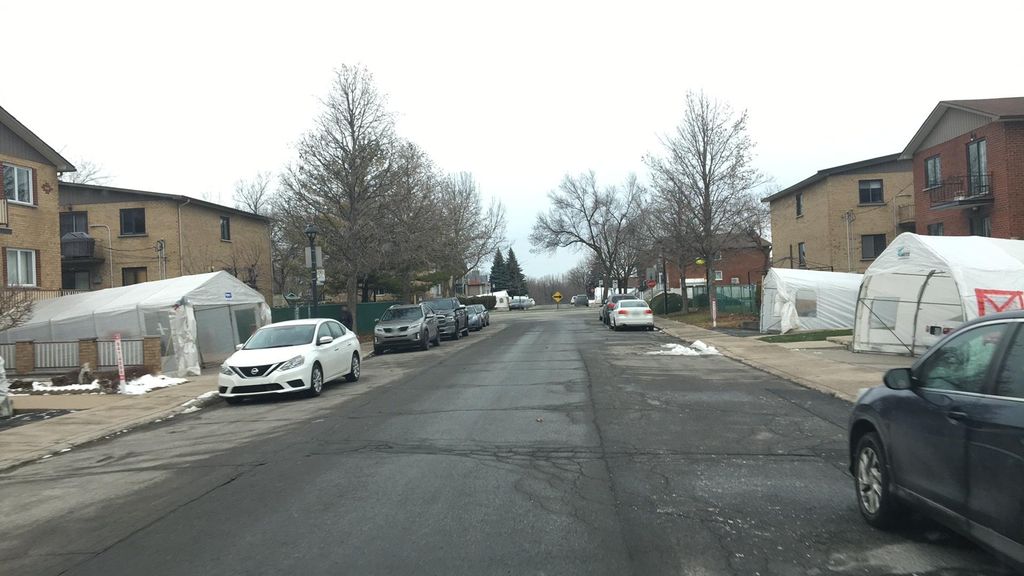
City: montreal